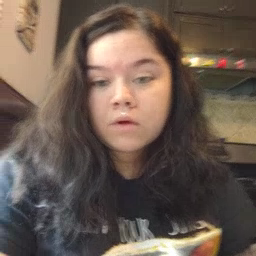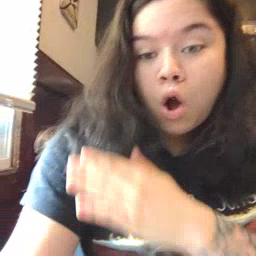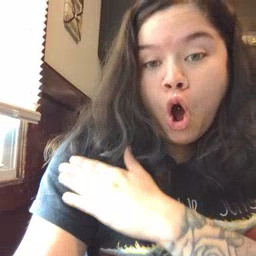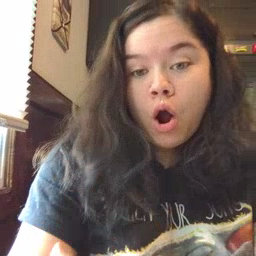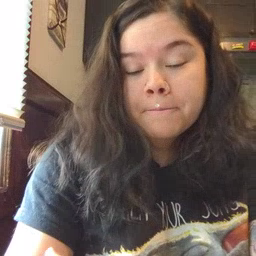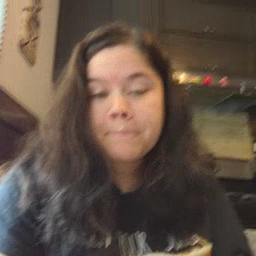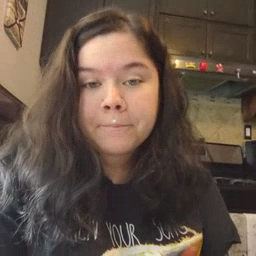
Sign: arm